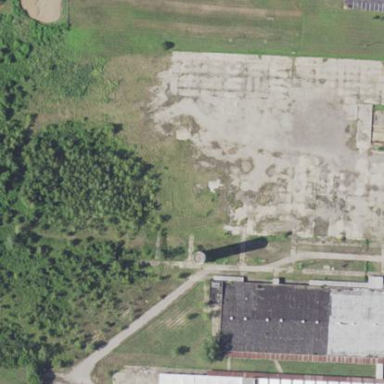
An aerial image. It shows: Historic factory.